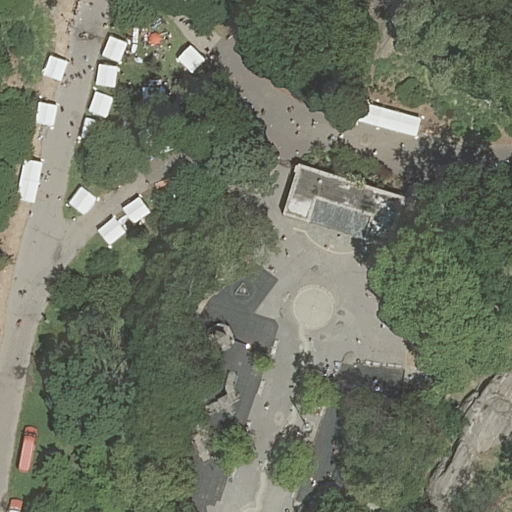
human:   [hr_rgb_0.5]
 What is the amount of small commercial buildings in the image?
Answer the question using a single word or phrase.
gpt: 0

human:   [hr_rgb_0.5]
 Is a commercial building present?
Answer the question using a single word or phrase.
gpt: no

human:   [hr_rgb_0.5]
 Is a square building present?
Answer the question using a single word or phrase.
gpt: no

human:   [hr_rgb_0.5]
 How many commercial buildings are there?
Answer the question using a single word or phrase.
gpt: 0

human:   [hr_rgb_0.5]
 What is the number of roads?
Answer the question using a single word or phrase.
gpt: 1

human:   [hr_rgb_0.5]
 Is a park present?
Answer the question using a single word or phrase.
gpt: yes

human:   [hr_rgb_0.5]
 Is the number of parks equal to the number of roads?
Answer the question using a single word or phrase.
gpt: yes

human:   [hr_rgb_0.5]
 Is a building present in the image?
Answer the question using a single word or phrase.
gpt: yes

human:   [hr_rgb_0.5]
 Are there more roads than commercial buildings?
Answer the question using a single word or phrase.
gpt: yes

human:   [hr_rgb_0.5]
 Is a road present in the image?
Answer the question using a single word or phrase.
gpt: yes

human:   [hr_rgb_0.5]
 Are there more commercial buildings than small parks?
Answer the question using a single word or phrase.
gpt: no

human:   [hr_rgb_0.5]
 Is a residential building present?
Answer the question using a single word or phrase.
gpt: yes

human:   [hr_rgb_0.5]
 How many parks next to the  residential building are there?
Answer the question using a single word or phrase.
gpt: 1

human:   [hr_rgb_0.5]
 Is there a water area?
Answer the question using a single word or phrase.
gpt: no

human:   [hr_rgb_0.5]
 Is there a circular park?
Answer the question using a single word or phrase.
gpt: no

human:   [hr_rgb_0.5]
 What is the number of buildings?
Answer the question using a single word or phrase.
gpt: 1

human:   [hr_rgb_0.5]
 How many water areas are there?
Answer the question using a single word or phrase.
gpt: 0

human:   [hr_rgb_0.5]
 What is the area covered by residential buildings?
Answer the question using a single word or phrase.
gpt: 227m2

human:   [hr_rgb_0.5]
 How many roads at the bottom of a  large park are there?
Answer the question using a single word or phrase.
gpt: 0

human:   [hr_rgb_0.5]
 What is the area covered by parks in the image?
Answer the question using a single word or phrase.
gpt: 434m2

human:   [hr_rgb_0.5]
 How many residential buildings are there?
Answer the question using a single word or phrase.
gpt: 1

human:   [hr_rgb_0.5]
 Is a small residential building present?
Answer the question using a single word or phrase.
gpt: no

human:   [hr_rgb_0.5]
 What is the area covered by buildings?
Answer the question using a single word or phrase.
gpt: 227m2

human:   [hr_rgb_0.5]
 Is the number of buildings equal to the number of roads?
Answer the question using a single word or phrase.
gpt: yes

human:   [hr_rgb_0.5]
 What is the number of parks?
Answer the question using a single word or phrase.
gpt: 1

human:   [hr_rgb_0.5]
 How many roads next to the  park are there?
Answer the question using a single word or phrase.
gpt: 1

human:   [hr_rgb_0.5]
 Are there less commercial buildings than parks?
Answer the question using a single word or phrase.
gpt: yes

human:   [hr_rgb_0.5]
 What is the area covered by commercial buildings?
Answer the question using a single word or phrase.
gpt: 0m2

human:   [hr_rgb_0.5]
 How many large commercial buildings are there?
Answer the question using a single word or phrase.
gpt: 0

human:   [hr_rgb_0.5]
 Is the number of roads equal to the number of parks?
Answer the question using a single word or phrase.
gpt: yes

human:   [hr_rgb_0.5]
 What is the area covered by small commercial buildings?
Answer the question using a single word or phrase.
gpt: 0m2

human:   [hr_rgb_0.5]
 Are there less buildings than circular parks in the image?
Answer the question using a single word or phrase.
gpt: no

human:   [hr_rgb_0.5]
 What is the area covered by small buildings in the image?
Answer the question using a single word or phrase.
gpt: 0m2

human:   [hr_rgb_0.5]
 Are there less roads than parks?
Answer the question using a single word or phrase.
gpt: no

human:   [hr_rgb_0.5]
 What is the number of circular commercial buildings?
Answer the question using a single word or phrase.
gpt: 0

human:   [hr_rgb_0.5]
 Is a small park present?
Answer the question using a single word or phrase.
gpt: no

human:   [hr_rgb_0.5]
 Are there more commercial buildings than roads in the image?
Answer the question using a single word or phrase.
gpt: no

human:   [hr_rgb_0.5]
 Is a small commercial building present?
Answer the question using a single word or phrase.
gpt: no

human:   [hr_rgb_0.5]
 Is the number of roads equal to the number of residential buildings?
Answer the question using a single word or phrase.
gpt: yes

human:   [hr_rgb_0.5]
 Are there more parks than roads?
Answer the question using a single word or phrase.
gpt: no

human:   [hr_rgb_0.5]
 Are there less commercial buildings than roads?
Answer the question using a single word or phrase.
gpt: yes

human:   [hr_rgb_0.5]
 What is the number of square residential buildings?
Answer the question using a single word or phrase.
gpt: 0

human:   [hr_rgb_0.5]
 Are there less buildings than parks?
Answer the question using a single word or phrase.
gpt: no

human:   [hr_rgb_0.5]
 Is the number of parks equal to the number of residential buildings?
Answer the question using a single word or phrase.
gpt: yes

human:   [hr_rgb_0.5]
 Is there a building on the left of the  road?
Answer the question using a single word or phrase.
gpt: no

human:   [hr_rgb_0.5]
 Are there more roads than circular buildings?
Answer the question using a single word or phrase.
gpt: yes

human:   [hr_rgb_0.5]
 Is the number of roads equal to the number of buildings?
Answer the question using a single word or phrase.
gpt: yes

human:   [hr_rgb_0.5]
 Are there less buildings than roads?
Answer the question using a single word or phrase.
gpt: no

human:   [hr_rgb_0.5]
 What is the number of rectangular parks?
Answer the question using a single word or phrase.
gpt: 1

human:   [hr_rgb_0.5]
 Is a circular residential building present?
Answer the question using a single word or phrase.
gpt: no

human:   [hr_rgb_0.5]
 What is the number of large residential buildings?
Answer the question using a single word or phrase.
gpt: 0

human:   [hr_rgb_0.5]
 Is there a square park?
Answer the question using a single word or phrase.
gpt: no

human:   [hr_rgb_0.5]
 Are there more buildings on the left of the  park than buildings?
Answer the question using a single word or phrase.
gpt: no

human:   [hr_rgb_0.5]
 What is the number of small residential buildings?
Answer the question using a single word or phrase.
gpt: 0

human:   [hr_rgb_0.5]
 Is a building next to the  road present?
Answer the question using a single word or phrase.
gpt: yes

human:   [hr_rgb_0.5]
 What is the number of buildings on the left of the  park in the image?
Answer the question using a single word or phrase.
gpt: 1

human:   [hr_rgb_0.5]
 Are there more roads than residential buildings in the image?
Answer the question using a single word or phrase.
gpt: no

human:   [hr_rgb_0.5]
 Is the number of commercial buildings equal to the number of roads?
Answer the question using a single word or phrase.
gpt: no

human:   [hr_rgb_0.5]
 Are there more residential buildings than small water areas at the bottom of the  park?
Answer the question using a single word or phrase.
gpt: yes

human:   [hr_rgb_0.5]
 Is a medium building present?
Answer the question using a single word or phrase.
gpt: yes

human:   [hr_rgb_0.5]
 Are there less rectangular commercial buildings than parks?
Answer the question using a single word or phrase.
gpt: yes

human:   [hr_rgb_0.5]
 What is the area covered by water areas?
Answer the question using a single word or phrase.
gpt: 0m2

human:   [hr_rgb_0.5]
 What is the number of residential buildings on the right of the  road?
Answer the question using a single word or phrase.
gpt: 1

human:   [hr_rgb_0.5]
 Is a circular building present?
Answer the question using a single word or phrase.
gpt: no